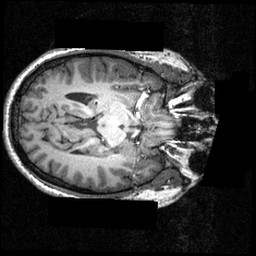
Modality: T1w
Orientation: axial
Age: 23
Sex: male
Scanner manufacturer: siemens
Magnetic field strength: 3.951 T
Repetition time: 1.5 s
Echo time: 0.00335 s